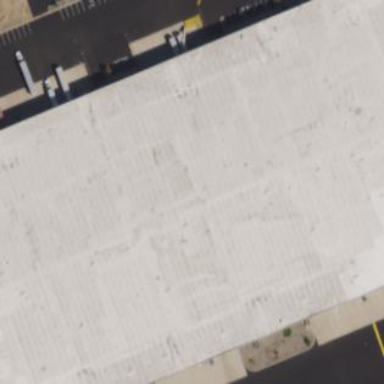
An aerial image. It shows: Warehouse.